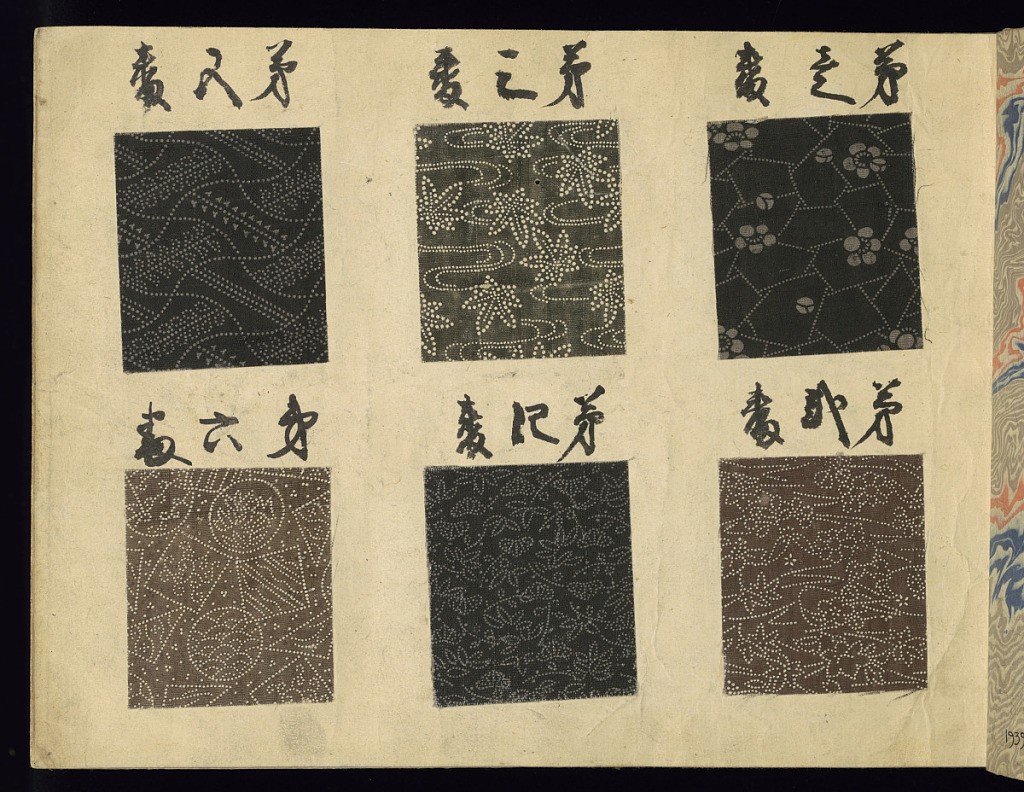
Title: Sample book
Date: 19th century
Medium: silk samples, paper book Technique: stencil-resist dyed
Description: Twenty-four double leaves, uncut, on the outer pages of which are mounted rectangles of silk with stencil-resist patterns, six to a page. First leaf marbled in red, blue and gray and inscribed. Patterns labeled in Japanese. Impressed cardboard cover, green silk thread binding.